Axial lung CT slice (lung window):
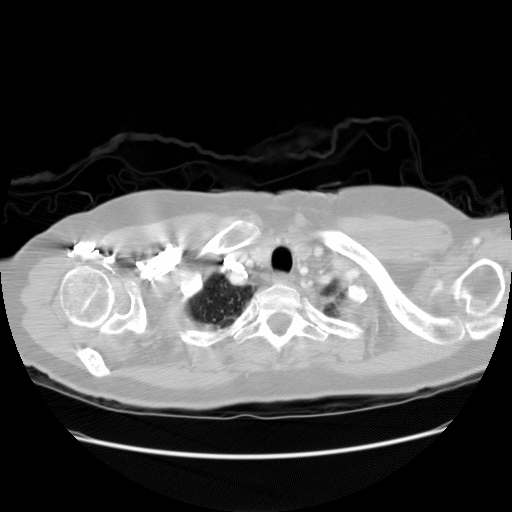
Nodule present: no